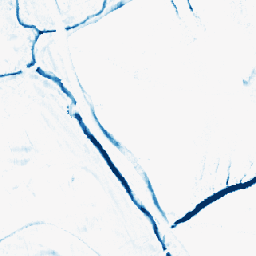
Category: morphological
Decomposition family: morphological_rect
Decomposition parameters: operation: closing
width: 5
height: 10
Upsampling method: area
Upsampling parameters: scale: 8
Upsampling scale: 8